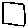
Label: square